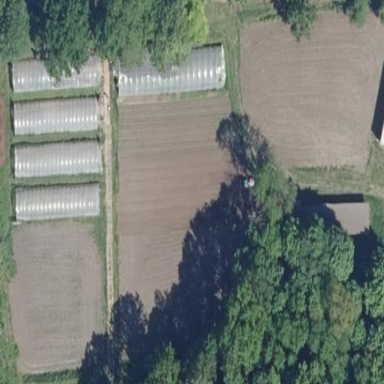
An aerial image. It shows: Area dedicated to greenhouse horticulture.